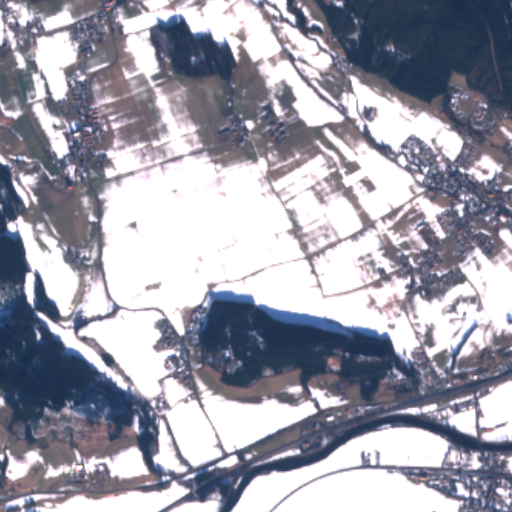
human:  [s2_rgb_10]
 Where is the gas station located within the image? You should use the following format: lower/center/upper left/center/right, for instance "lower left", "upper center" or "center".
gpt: The gas station is located in the lower center of the image.
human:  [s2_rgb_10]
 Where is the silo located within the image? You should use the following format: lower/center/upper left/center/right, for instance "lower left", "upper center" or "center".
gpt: The silo is located in the upper left of the image.
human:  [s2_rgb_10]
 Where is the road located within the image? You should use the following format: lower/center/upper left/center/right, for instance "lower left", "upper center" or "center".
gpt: There is no road in the image.